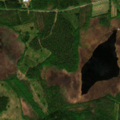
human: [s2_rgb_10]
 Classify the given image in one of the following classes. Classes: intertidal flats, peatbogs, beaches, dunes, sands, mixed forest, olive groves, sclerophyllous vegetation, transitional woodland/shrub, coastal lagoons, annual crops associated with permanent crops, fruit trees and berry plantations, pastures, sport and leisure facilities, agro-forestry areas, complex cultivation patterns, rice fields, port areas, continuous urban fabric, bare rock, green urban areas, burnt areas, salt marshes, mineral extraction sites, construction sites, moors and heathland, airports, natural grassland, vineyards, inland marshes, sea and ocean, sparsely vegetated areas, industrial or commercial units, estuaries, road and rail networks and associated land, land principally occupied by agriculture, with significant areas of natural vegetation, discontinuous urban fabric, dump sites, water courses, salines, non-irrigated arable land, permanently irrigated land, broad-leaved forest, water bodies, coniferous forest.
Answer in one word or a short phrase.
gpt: non-irrigated arable land, mixed forest, transitional woodland/shrub, peatbogs